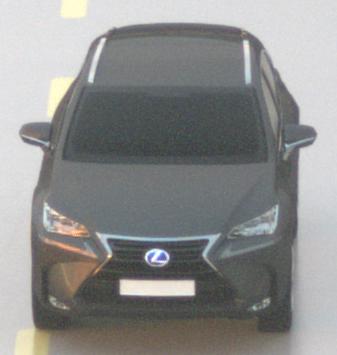
Make: Lexus
Model: NX 300h
Detailed model: NX (AZ1)
Model produced from: 2017/11
Model produced until: 2018/08
Doors: 5
Color: gray
Road condition: wet road
Daytime: sunrise or sunset
Contrast: medium contrast